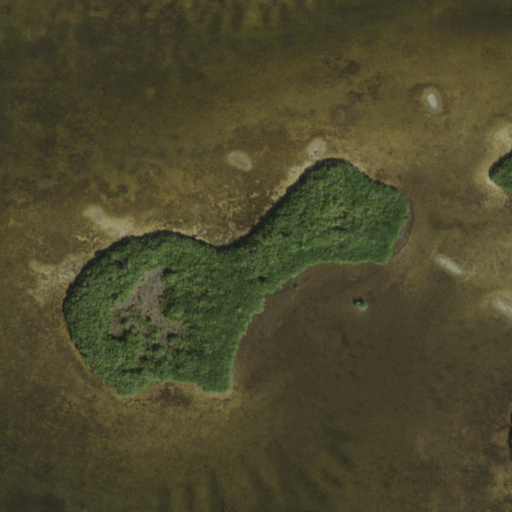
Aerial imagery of island in Florida named Cow Key containing open water, woody wetlands, and herbaceous wetlands